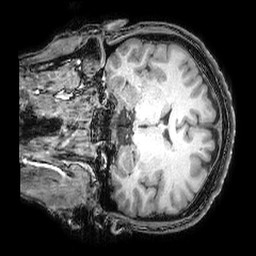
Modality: T1w
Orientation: coronal
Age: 36
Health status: ill
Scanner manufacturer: philips
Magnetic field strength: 3 T
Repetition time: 0.007 s
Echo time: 0.0035 s